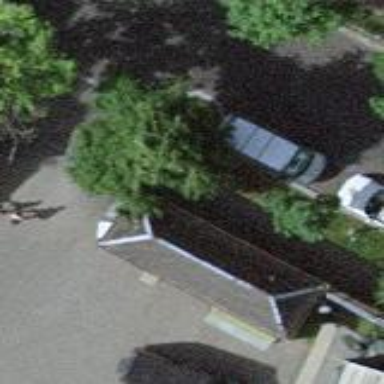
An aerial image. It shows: Shed building.